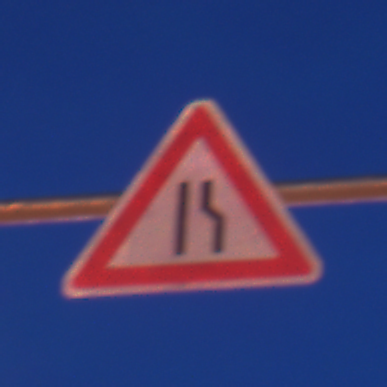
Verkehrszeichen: EinseitigVerengteFahrbahnRechts
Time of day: Night
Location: Outdoor (Urban)
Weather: PartlyCloudy
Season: NotSpecified
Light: Artificial